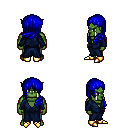
a pixel art fantasy rpg character, male body template, orc, green skin, blue robe, teal pants, blue left-swept hairstyle, gold boots, four views (front, back, left, right), 2x2 character sprite sheet, small pixel art, hard edges, no anti-aliasing